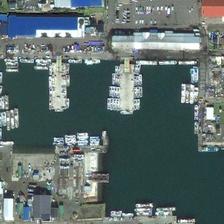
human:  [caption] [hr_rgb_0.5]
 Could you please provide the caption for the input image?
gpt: many boats are in a port near a wharf .

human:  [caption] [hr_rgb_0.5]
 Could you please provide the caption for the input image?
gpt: many boats are in a port near a wharf .

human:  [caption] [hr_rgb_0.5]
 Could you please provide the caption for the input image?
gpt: many boats are in a port near a wharf .

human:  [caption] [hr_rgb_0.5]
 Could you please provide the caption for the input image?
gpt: many boats are in a port near a wharf .

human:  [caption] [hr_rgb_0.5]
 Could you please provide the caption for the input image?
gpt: many boats are in a port near a wharf .